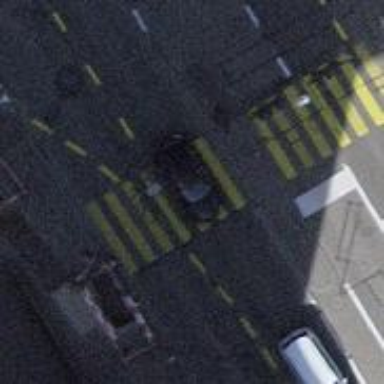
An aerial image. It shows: Crossing on the footway with traffic signals.